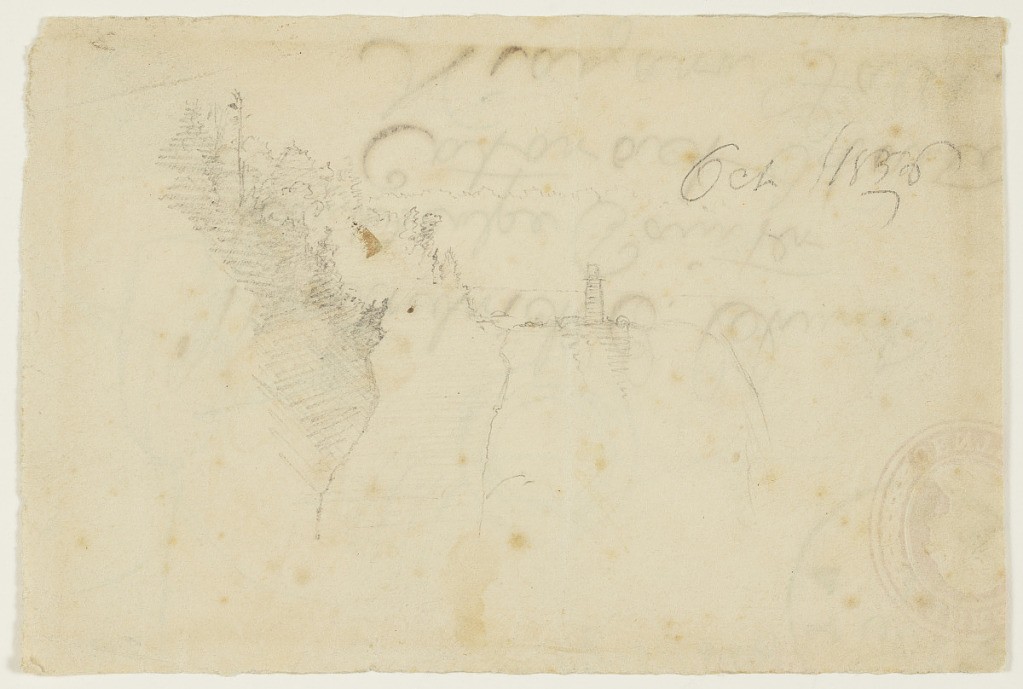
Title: Goat Island and Terrapin Tower, Niagara River, New York
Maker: Frederic Edwin Church, American, 1826–1900
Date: October 1856
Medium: Graphite on tan wove paper; verso: graphite and black ink
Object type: Drawing
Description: Landscape sketch showing a view of Goat Island and the Terrapin Tower atop Horseshoe Falls, likely viewed from the American side of the Niagara River, on the north side of the American Falls. At center, the abundant vegetation of Goat Island and its sheer cliff are visible. Beyond it, the Terrapin Tower is shown atop the northern edge of Horseshoe Falls.

Verso: Mixed indistinct sketches on the front of a postal letter, showing two inlaid circles at center and a form resembling a vase at left.